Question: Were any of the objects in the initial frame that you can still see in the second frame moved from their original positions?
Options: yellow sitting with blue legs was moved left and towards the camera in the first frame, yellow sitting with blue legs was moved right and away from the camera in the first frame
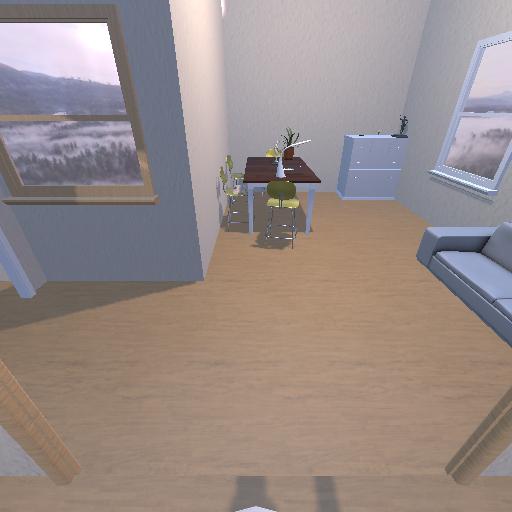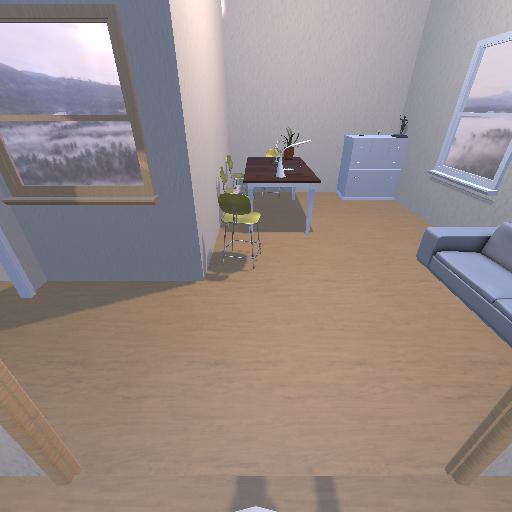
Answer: yellow sitting with blue legs was moved left and towards the camera in the first frame